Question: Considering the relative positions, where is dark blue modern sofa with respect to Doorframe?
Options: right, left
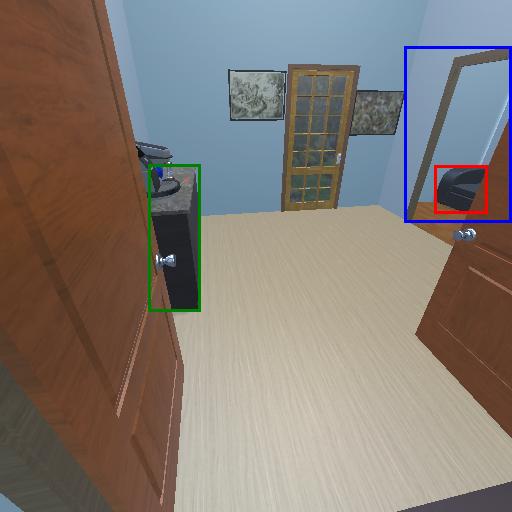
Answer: right